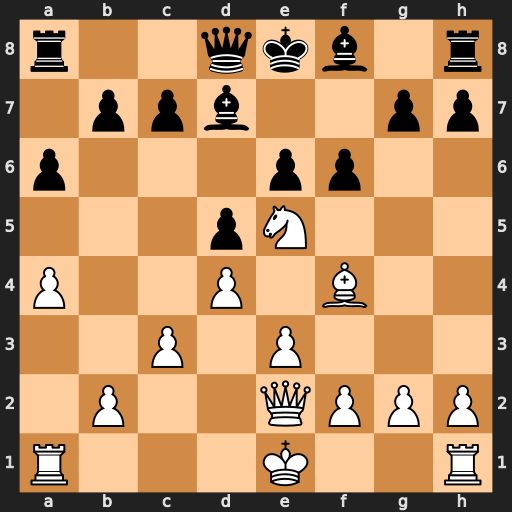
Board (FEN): r2qkb1r/1ppb2pp/p3pp2/3pN3/P2P1B2/2P1P3/1P2QPPP/R3K2R
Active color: w
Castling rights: KQkq
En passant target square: -
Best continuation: Qh5+ g6 Nxg6 hxg6 Qxh8